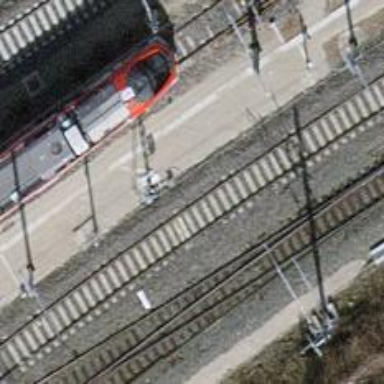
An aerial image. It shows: Railway signal.